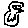
Label: bird